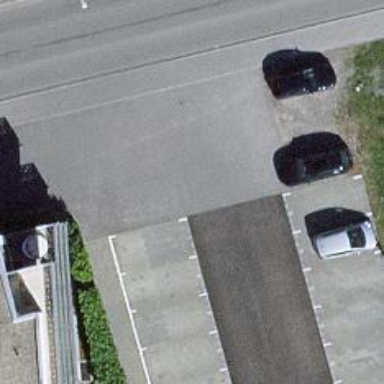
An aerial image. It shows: Asphalt parking aisle road.